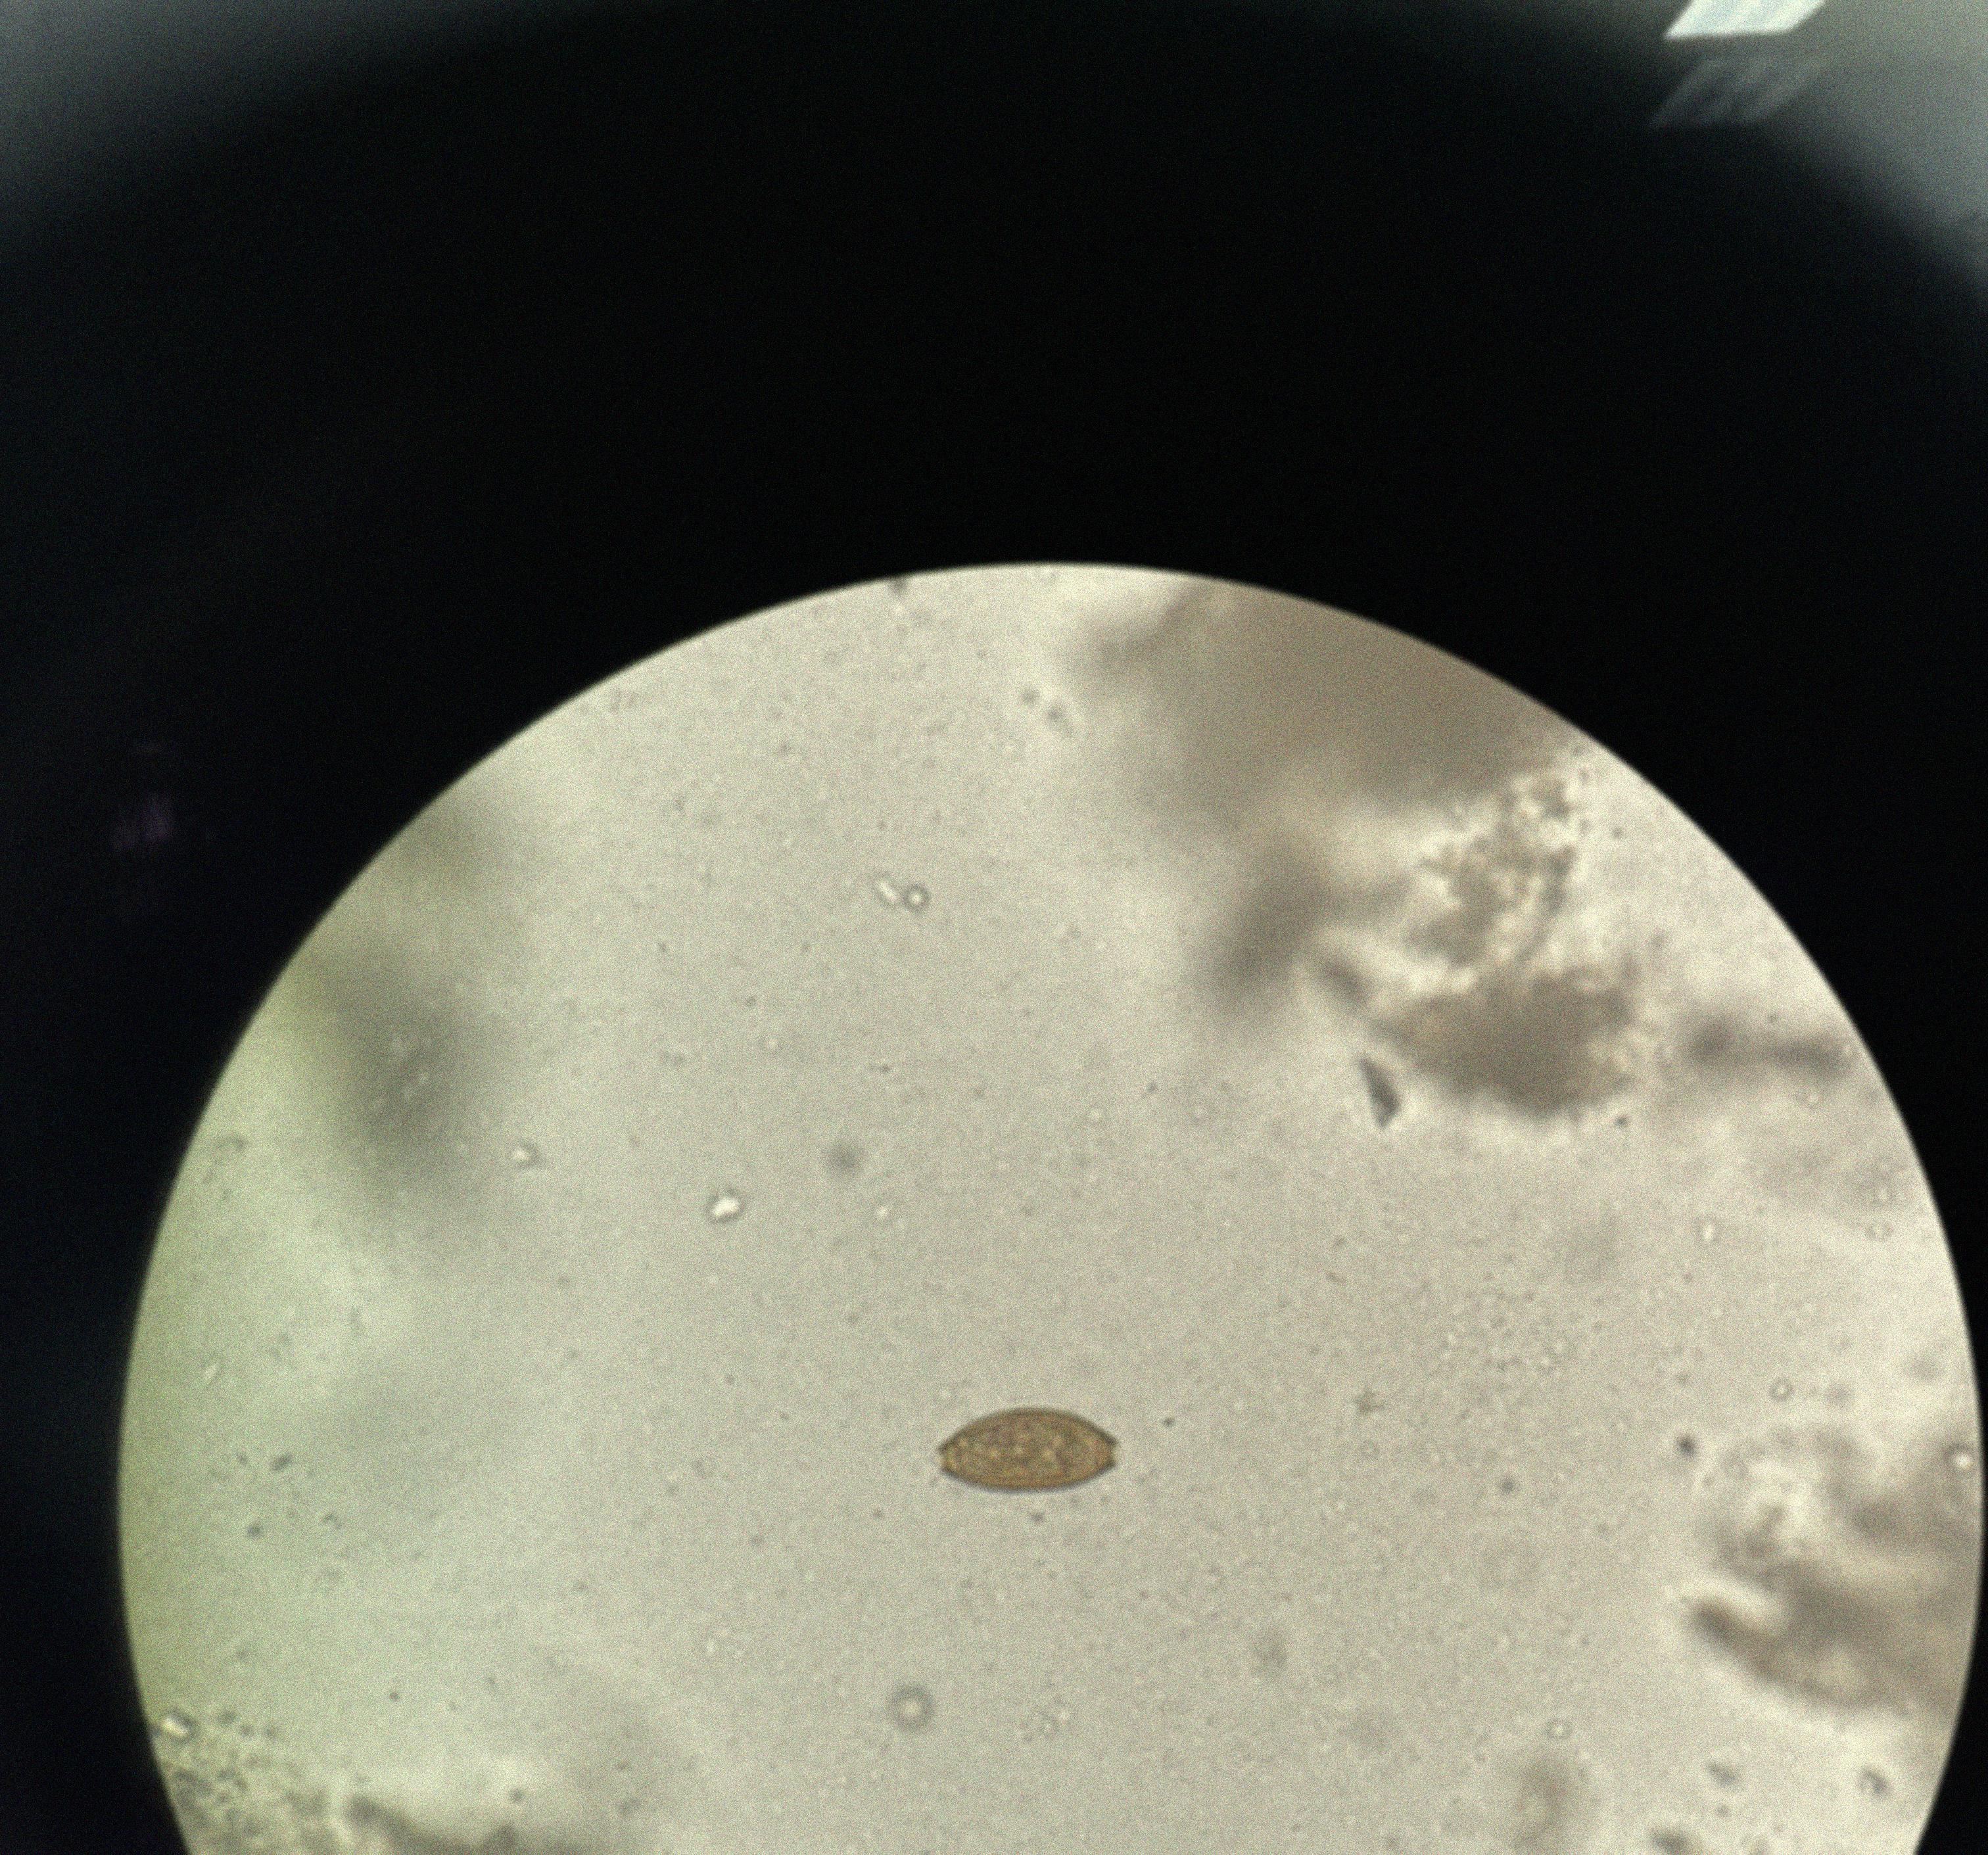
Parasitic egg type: Trichuris trichiura